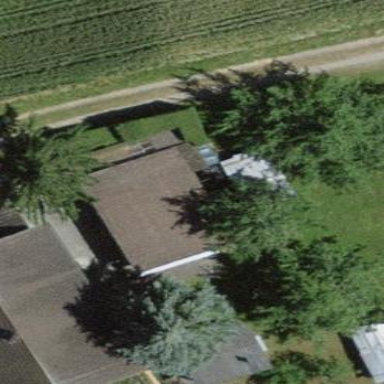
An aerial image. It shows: Garage building.